Field crop: tomato
Growth stage: 1
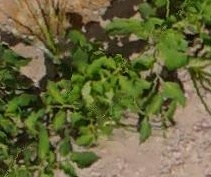
Species: tomato